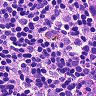
Metastatic tissue present: no